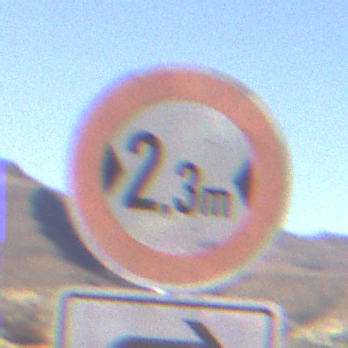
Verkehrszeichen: TatsaechlicheBreite2Komma3
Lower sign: RichtungsangabeDurchPfeile5
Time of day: MorningAfternoon
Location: Outdoor (Nature)
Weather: Clear
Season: NotSpecified
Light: Natural